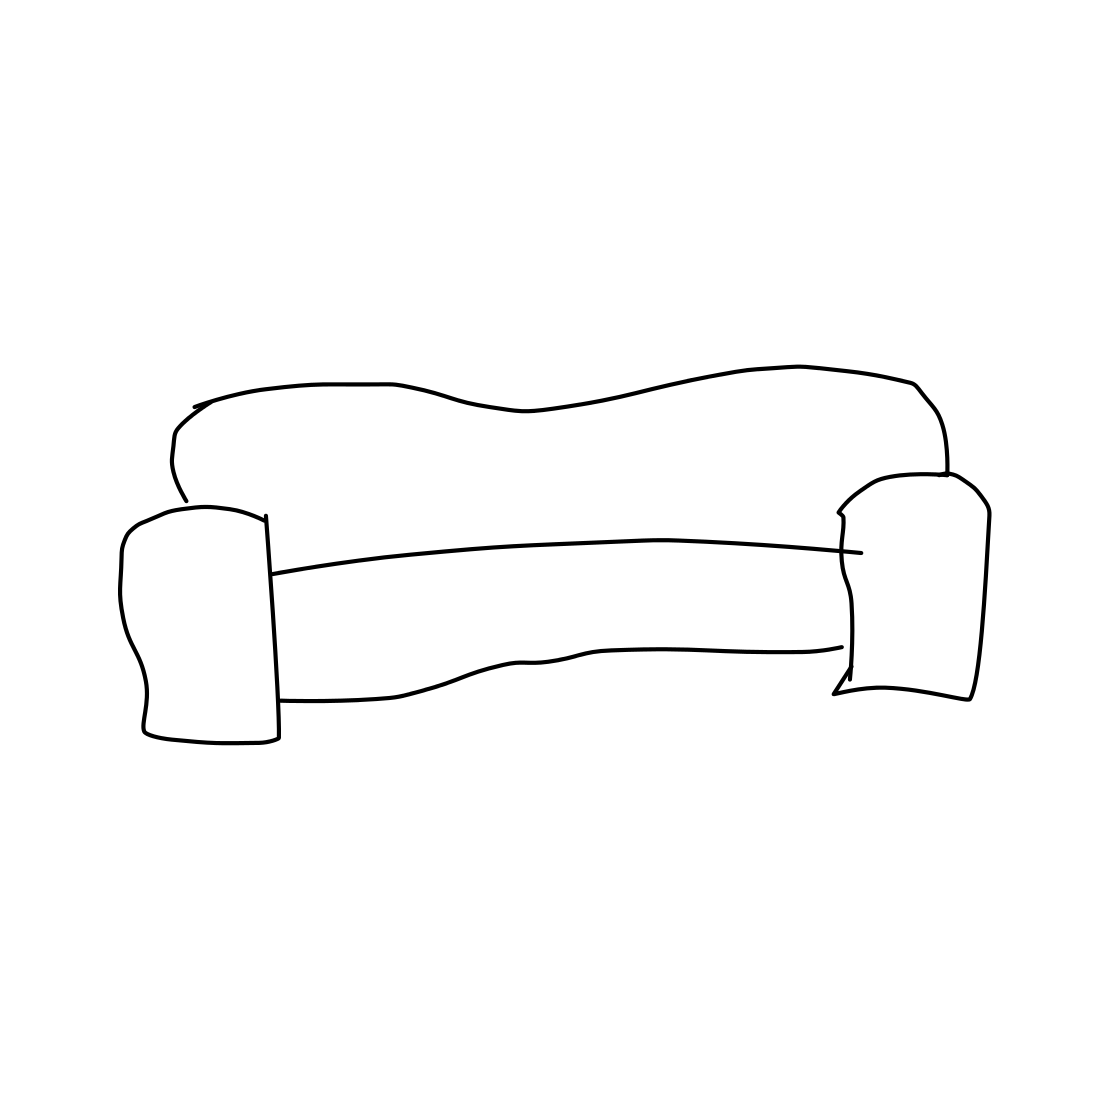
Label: couch